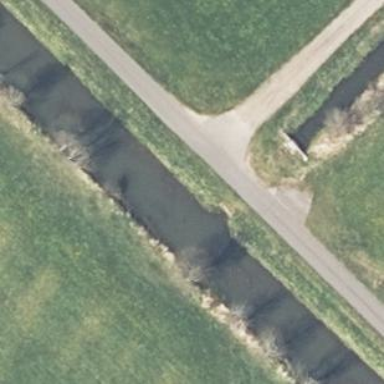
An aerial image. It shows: Culvert tunnel.